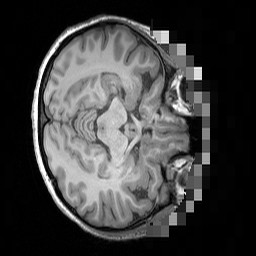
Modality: T1w
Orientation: axial
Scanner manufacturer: siemens
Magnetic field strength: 3 T
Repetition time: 1.5 s
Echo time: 0.00291 s